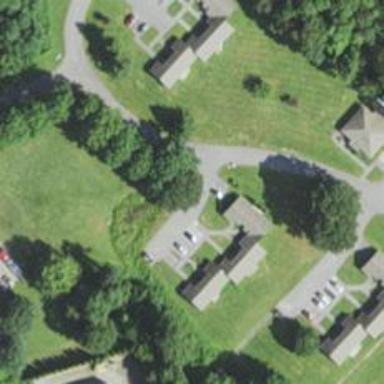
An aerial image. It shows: Residential driveway.